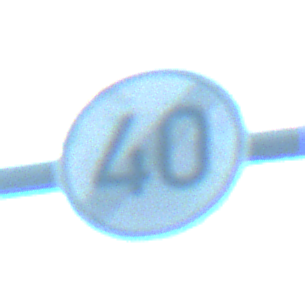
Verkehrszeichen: EndeGeschwindigkeit40
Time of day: MorningAfternoon
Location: Outdoor (Nature)
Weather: Clear
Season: NotSpecified
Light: Natural